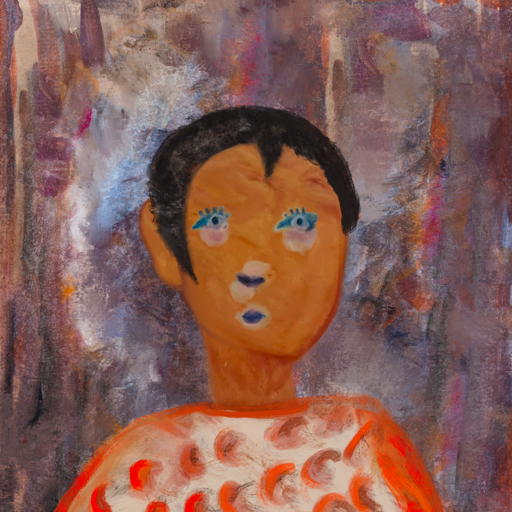
Background: Hypocrite, Head And Neck Front: Pious_Lady, Face Front: Hill_Girl, Bust: Rupkatha, Hair Front: Roy_Bahadur, Head Accessory: Blank, Second Necklace: Blank, Necklace: Blank, Baby: Blank